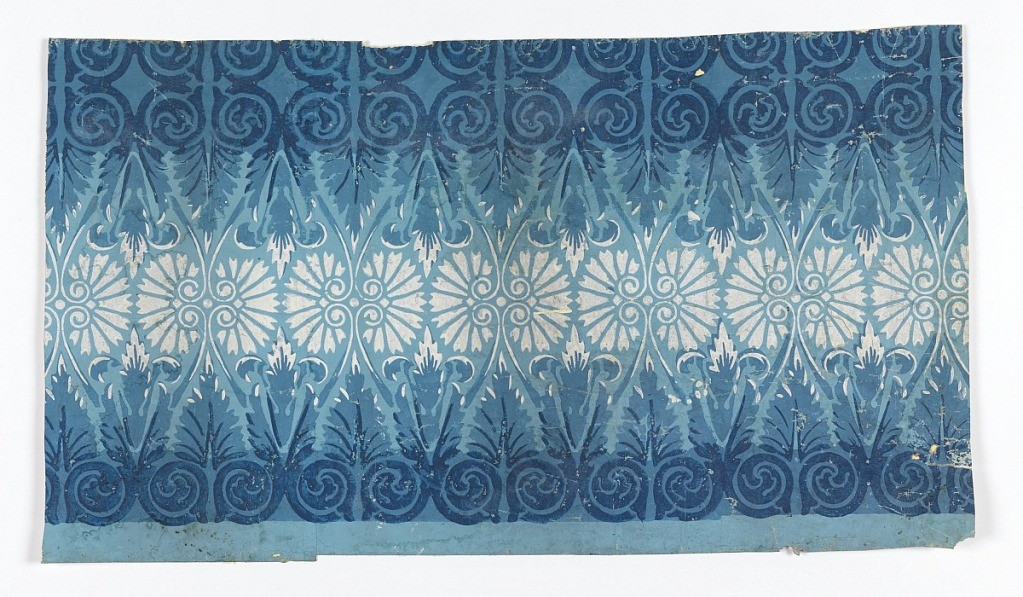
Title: Sidewall
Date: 1815–25
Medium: Block-printed, handmade paper, joined
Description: On blue ground, shaded blues-to-white foliate pattern, short repeat.